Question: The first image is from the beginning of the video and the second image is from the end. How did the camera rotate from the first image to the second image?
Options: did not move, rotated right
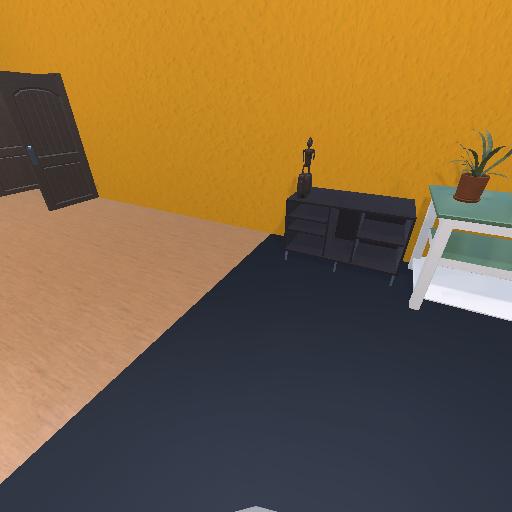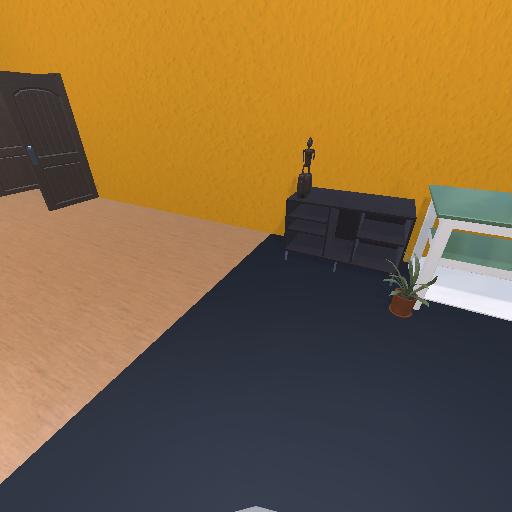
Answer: did not move